Question: Hi I have a search function in my index.php page. When a user types in a field and enters 'search' it goes to jobsearch.php and prints out the job summary from a mysqli database.
I've created links that go on the end of the results. Is there a way of doing this? I don't want to have to create a as there could be 100s of jobs in the database.
It looks like this:

this is jobs.php which prints out a list of jobs..
'''
<?php
$servername = "*****";
$username = "root";
$password = "*****";
$dbname = "jobslist";
// Create connection
$conn = new mysqli($servername, $username, $password, $dbname);
// Check connection
if ($conn->connect_error) {
die("Connection failed: " . $conn->connect_error);
}
$sql = "SELECT id, job_title, job_description, job_location, job_category FROM jobs_list";
$result = $conn->query($sql);
//display table
echo "<table border='1'>
<!--<tr>
<th>ID</th>
<th>Title</th>
<th>Description</th>
<th>Location</th>
<th>Category</th>
</tr>-->";
if ($result->num_rows > 0) {
// output data of each row
while($row = $result->fetch_assoc()) {
echo "<tr>";
echo "<td min-height:'200' ><h2>". $row["id"] ."</h2></td>";
echo "<td>". $row["job_title"] . "</td>";
echo "<td min-width:'700' >". $row["job_description"] . "</td> " ;
echo "<td>". $row["job_location"] . "</td>";
echo "<td>". $row["job_category"] . "</td> " ;
//this prints out a clickable link for every job
echo "<td><a href='" . $row['id'] . "'>Click Here</a></td>";
echo "</tr>";
}
}
else {
echo "0 results";
}
echo "</table>";
$conn->close();
?>
'''
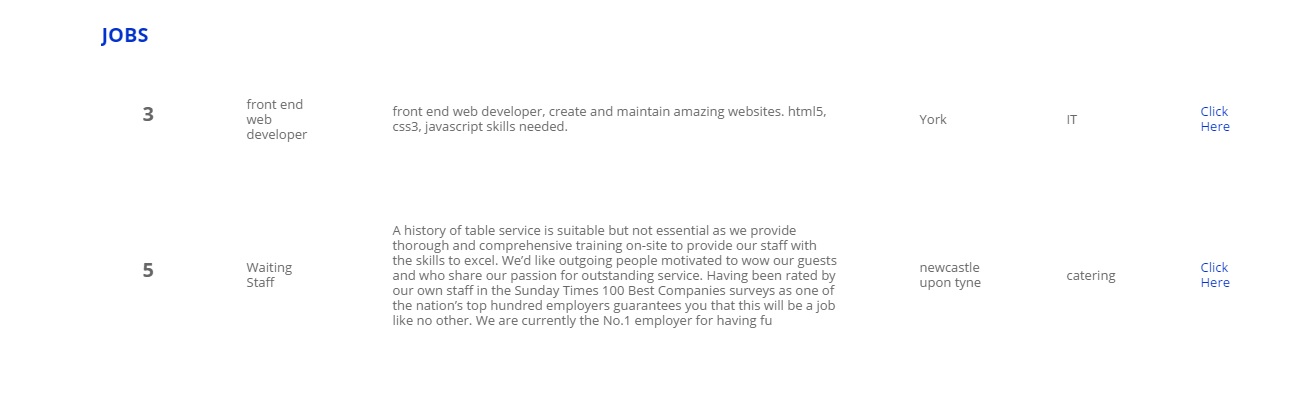
Answer: Change
'''
//this prints out a clickable link for every job
echo "<td><a href='" . $row['id'] . "'>Click Here</a></td>";
'''
To
'''
echo "<td><a target='jobdescriptionwindow' href='jobdescription.php?id=" . $row['id'] . "'>Click Here</a></td>";
'''
This will open a new window (called 'jobdescriptionwindow') when you click on the link passing the ID of the job clicked through to 'jobdescription.php'. You will also have to make sure that your browser isn't stopping this window from opening.
Create a new PHP document called 'jobdescription.php' with these contents:
'''
<?php
if (isset($_GET['id'])) { // Check ID is is present in parameters
$servername = "*****"; // <-- Enter your details
$username = "root";
$password = "*****"; // <-- Enter your details
$dbname = "jobslist";
// Create connection
$conn = new mysqli($servername, $username, $password, $dbname);
// Check connection
if ($conn->connect_error) {
die("Connection failed: " . $conn->connect_error);
}
// I do: (int)$_GET['id'] to type cast the value of $_GET['id'] to protect against injection. http://php.net/manual/en/language.types.type-juggling.php
$sql = "SELECT id, job_title, job_description, job_location, job_category FROM jobs_list WHERE id = ".(int)$_GET['id'];
$result = $conn->query($sql); // <-- Added new line
$row = $result->fetch_assoc();
echo $row['job_title'] . '<br />';
echo $row['job_description']; //<-- Does now show your description?
var_dump($result); // Lay out this data as required
// Outputs object(mysqli_result)#2 (5) { ["current_field"]=> int(0) ["field_count"]=> int(5) ["lengths"]=> array(5) { [0]=> int(1) [1]=> int(23) [2]=> int(102) [3]=> int(4) [4]=> int(2) } ["num_rows"]=> int(1) ["type"]=> int(0) }
} else {
echo "No ID provided";
}
'''
This will get the details for the job ID sent in the GET parameters.